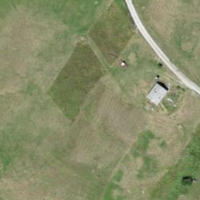
EUNIS habitat code: 26
Species observed at this site:
Phyteuma orbiculare